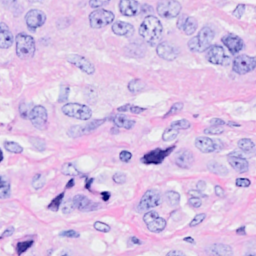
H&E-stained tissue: Breast